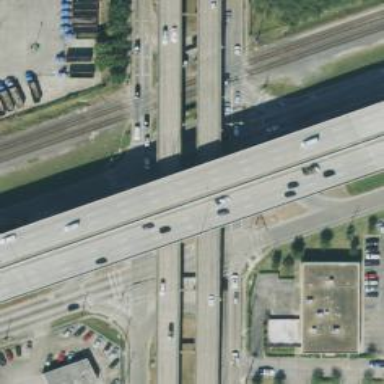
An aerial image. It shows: Trunk link highway.